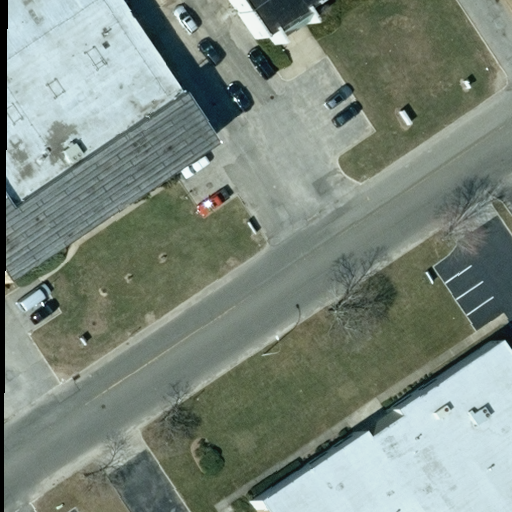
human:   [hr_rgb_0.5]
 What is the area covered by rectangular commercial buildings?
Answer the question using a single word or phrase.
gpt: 163m2

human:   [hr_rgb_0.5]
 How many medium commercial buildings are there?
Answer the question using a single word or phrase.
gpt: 1

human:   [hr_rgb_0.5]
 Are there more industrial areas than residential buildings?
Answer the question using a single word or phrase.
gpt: yes

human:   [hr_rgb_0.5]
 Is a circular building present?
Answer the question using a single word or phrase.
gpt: no

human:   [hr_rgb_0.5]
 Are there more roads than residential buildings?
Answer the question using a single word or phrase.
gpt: yes

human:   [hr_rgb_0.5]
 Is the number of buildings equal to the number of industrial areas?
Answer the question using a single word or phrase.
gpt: no

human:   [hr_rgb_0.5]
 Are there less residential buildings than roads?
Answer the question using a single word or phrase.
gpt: yes

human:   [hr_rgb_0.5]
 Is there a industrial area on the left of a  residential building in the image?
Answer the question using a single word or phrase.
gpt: no

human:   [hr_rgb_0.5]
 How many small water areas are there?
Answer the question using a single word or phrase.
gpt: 0

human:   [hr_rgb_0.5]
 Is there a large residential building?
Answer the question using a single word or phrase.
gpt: no

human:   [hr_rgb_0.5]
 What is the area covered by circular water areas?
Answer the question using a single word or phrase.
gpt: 0m2

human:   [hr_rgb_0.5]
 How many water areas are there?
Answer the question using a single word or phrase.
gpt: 0

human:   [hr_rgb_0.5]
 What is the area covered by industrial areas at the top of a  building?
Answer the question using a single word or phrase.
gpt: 10623m2

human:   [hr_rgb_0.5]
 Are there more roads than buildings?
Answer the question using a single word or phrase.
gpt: no

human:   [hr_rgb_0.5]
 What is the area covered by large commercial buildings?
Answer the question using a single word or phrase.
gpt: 0m2

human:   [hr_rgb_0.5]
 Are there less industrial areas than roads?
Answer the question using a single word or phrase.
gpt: no

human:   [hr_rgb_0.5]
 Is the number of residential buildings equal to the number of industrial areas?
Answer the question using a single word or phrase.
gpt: no

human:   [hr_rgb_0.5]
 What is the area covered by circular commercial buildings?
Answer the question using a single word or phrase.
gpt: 0m2

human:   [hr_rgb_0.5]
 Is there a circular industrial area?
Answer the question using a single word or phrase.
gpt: no

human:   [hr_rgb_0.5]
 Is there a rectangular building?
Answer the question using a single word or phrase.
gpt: yes

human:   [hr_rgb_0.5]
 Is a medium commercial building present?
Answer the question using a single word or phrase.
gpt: yes

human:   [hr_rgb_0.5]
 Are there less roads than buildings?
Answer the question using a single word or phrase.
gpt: yes

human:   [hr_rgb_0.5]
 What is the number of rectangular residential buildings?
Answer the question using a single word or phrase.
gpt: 0

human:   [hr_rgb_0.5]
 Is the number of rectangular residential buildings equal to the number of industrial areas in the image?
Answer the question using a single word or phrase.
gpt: no

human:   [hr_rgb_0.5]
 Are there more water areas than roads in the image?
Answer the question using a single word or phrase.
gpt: no

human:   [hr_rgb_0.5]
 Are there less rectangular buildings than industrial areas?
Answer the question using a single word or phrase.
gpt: no

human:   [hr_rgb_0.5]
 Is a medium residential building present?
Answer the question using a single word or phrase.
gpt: no

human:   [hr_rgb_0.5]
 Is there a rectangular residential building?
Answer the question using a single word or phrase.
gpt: no

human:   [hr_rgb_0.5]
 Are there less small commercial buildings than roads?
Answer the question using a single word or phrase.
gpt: yes

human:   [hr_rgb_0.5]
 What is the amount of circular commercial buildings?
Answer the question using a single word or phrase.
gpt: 0

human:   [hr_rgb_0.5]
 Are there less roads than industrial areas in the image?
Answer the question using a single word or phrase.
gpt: no

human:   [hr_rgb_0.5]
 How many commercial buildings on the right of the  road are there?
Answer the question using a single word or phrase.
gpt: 1

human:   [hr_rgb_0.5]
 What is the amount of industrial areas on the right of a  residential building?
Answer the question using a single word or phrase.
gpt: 0

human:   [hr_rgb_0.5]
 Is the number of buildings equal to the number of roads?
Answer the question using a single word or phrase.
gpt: no

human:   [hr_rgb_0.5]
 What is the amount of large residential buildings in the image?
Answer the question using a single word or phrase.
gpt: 0

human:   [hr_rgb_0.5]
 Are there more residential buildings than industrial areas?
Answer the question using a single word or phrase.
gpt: no